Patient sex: M
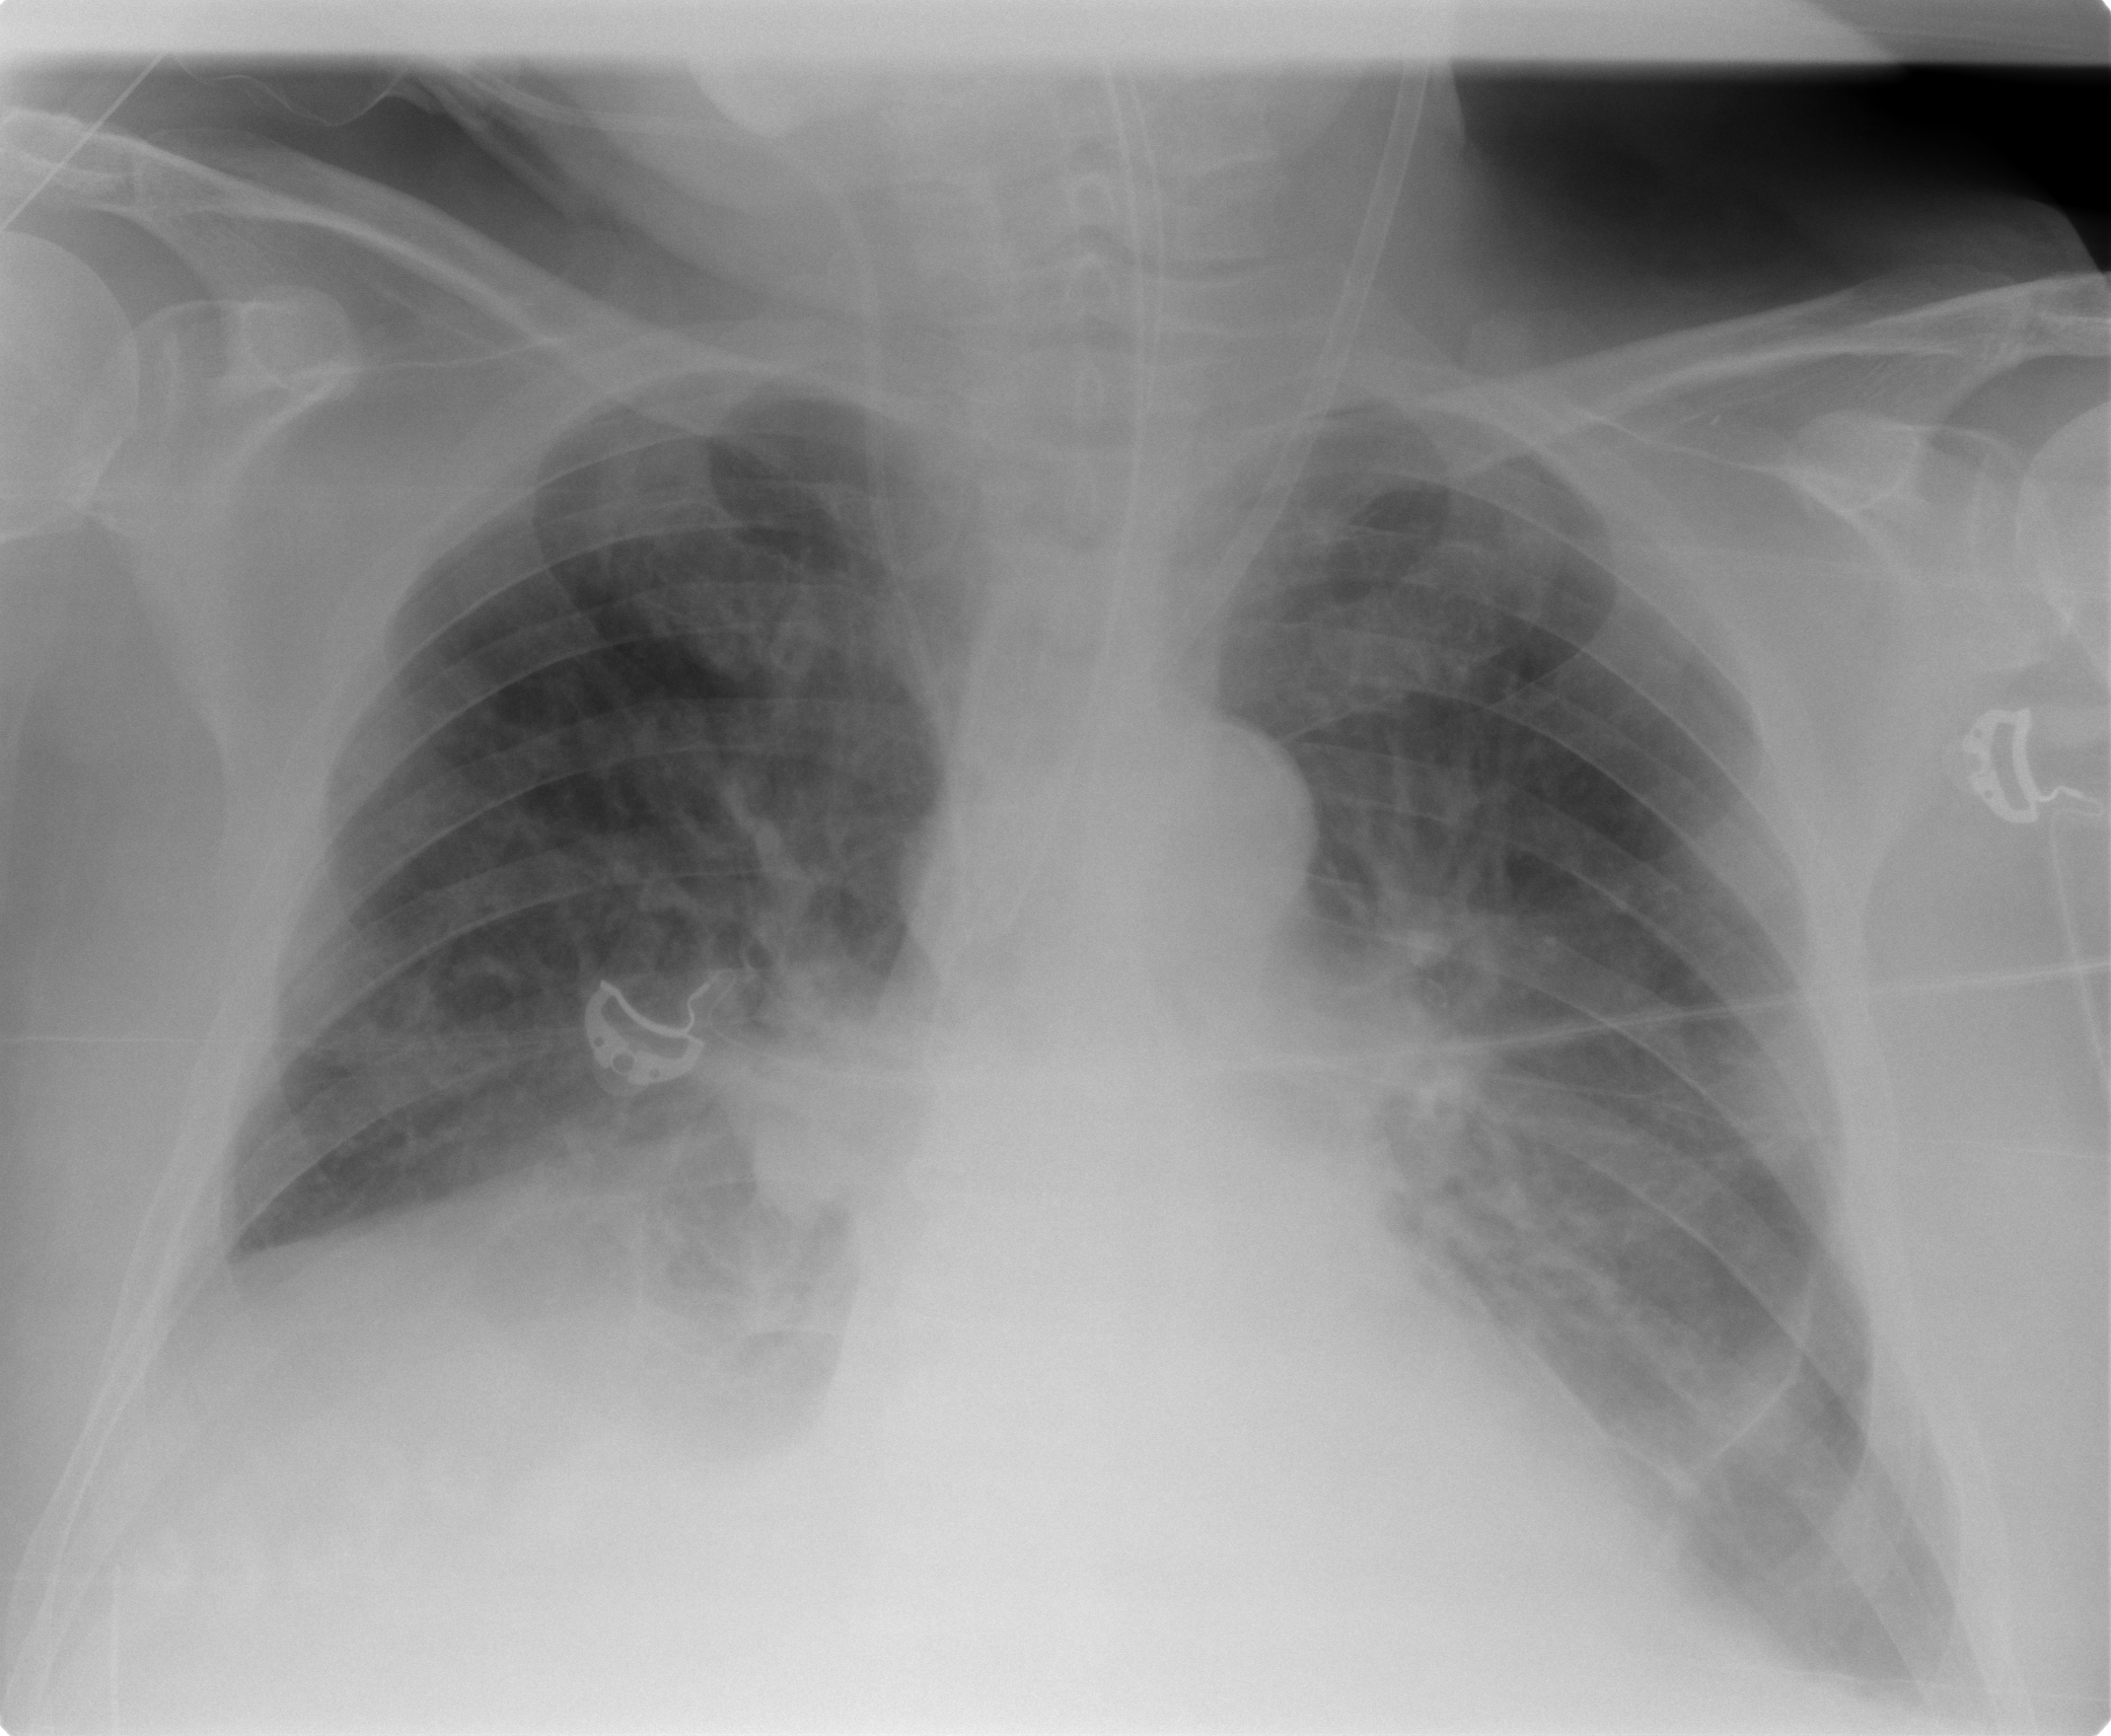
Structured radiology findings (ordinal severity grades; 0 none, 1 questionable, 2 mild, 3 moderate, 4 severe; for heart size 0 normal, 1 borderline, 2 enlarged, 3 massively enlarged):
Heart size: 2
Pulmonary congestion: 2
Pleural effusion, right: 2
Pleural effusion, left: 2
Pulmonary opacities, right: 1
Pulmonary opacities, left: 1
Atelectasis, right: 2
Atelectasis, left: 2